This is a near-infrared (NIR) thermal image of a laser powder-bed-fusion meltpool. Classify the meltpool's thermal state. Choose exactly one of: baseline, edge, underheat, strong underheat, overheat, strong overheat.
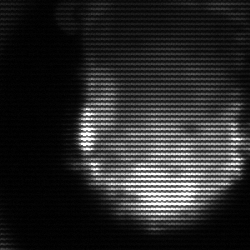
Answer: baseline